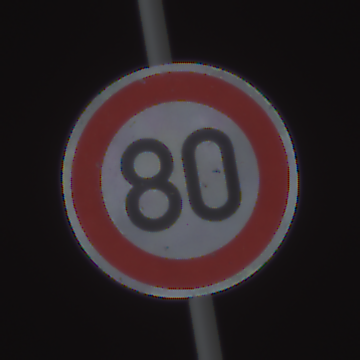
Verkehrszeichen: Geschwindigkeit80
Umgebung: Outdoor, Urban
Tageszeit: SunriseSunset
Wetter: PartlyCloudy
Licht: Natural
Jahreszeit: NotSpecified
Kontrast: LowContrast